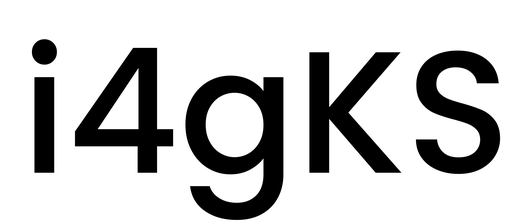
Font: Poppins-Medium